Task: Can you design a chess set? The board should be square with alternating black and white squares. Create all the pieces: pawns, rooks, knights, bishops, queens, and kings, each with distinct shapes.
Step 683:
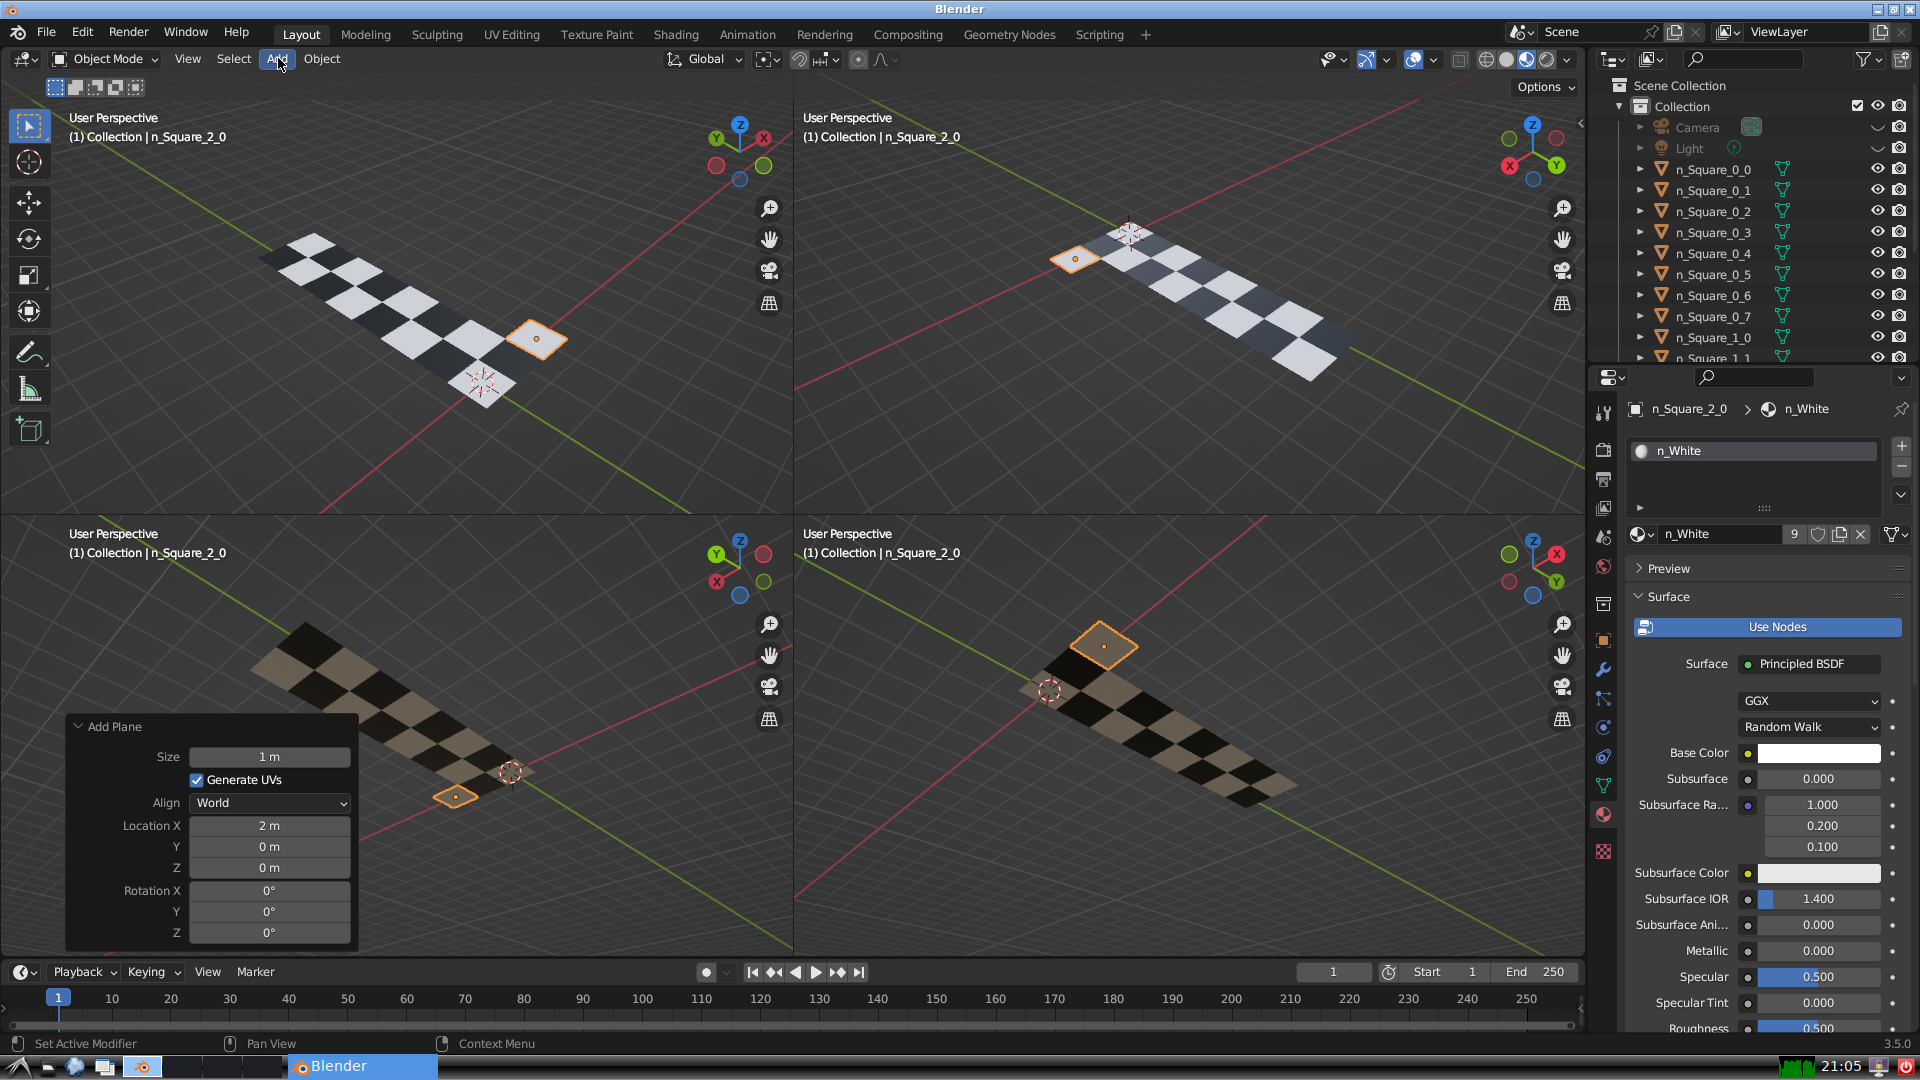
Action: click: no